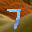
Label: 7